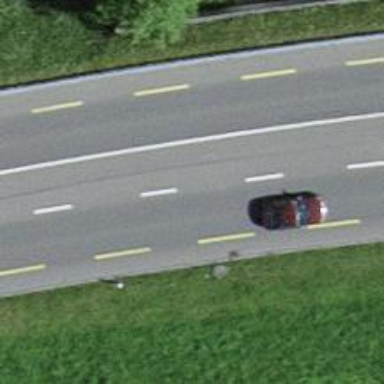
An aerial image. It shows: Primary highway with dedicated lane for cyclists.